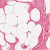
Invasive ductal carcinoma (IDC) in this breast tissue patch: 0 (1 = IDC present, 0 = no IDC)